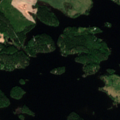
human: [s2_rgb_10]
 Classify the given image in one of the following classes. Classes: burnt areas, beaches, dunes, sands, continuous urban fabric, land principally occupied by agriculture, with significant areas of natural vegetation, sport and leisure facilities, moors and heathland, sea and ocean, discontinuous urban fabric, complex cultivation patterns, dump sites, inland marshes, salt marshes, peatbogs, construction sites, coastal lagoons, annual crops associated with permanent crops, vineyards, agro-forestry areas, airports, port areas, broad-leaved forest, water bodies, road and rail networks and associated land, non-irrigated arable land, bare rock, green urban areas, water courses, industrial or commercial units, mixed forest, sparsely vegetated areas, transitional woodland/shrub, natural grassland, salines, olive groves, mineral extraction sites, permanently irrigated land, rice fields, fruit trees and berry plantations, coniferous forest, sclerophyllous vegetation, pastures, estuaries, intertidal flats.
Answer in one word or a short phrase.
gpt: non-irrigated arable land, land principally occupied by agriculture, with significant areas of natural vegetation, broad-leaved forest, coniferous forest, mixed forest, water bodies